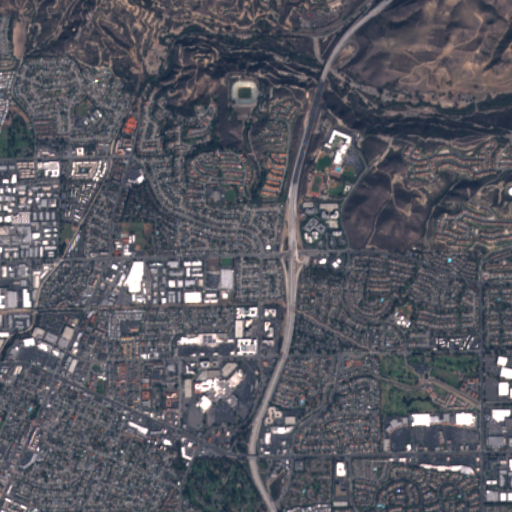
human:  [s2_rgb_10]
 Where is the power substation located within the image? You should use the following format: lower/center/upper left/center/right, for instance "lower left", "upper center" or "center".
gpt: The power substation is located in the lower center of the image.
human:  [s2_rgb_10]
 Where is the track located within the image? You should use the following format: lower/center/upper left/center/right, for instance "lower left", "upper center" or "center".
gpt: The track is located in the center of the image.
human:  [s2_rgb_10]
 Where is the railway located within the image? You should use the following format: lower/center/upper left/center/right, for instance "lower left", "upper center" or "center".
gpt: The railway is located in the center left of the image.
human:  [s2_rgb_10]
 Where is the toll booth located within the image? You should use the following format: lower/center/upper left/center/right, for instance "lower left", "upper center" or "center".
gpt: The toll booth is located in the lower right of the image.
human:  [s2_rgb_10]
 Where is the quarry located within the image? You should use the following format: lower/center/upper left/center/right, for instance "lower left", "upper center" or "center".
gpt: There is no quarry in the image.